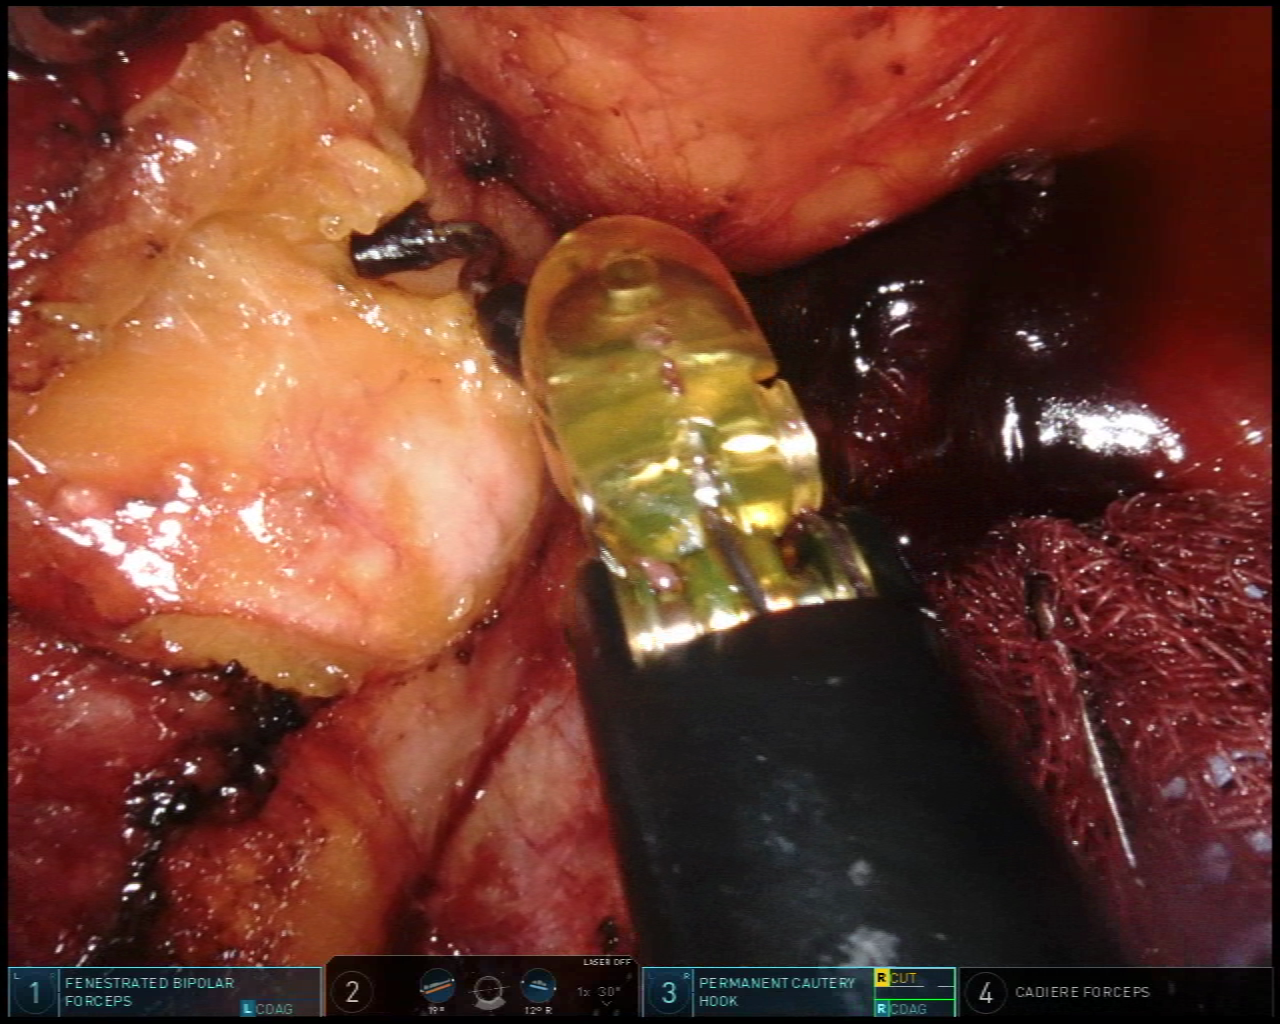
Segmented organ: pancreas
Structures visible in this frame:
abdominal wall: no
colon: no
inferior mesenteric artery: no
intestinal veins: no
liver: no
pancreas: yes
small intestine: no
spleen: no
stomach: no
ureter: no
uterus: no
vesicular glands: no